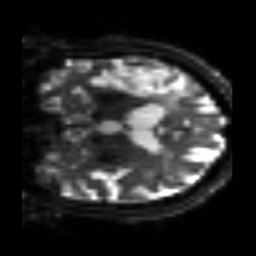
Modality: sbref
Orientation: coronal
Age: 69
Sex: male
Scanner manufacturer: siemens
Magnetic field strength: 3 T
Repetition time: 3.2 s
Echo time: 0.081 s